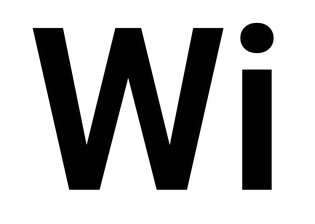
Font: Roboto_SemiBold